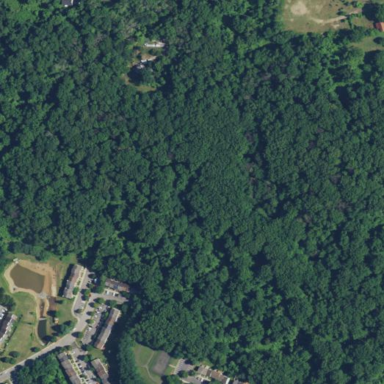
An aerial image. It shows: Serene woodland landscape.